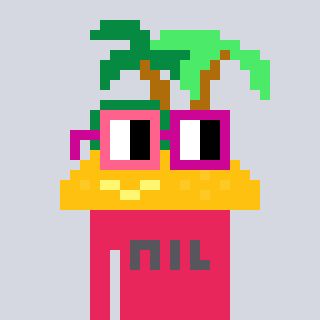
a pixel art character with square pink and red glasses, a island-shaped head and a redpinkish-colored body on a cool background